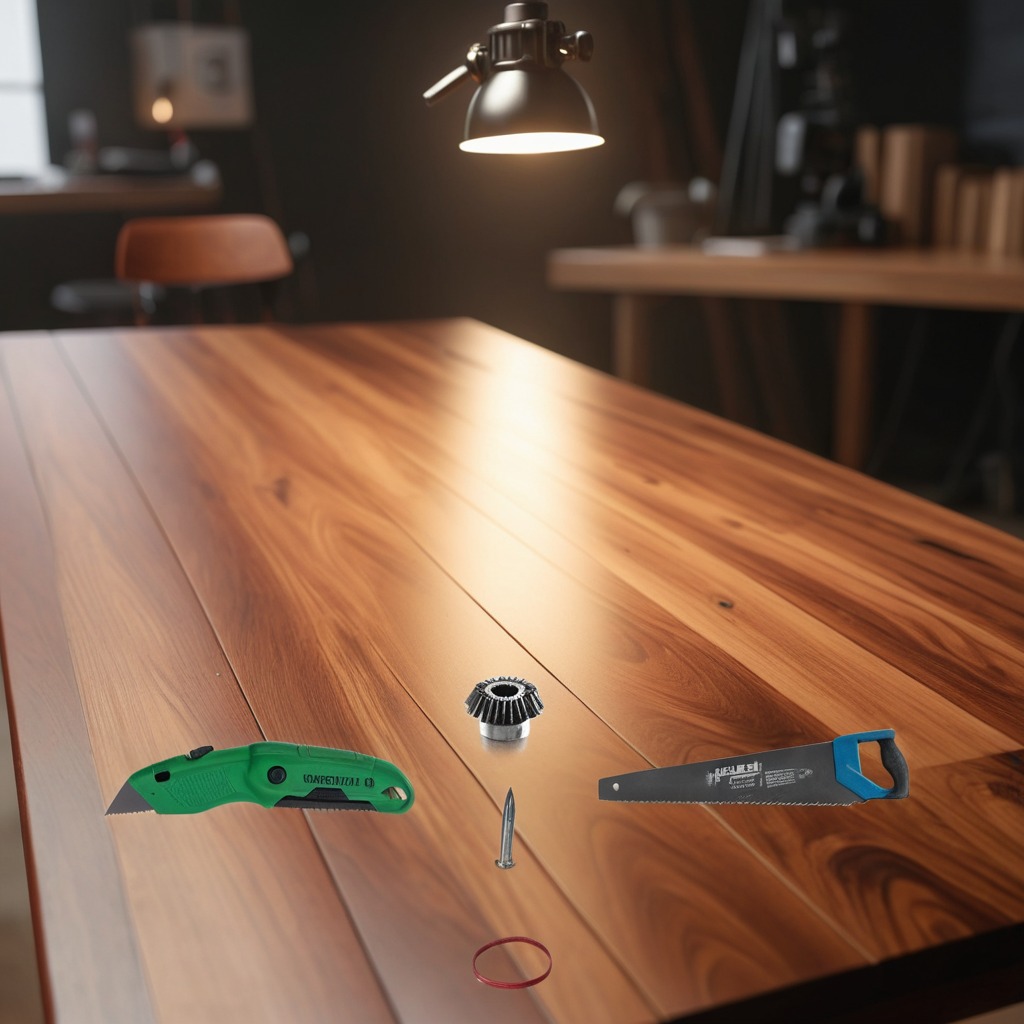
A rubber Oring, a steel gear with teeth, a utility knife, an iron nail, and a handheld metal saw are lying on the wooden table.